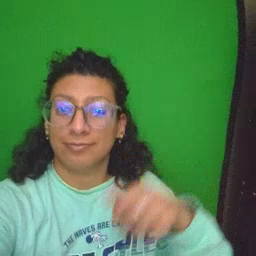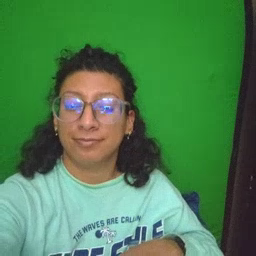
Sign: story